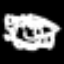
Label: airplane